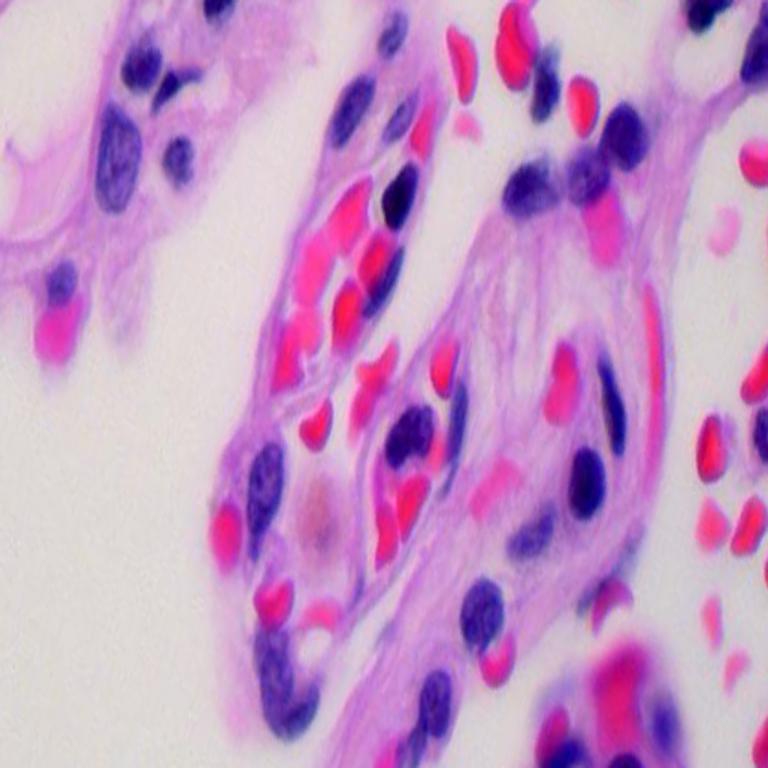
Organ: lung
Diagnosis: benign